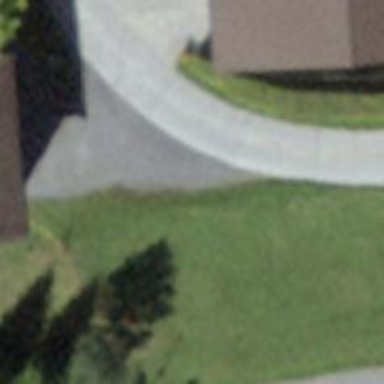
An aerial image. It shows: Residential road with gravel surface.